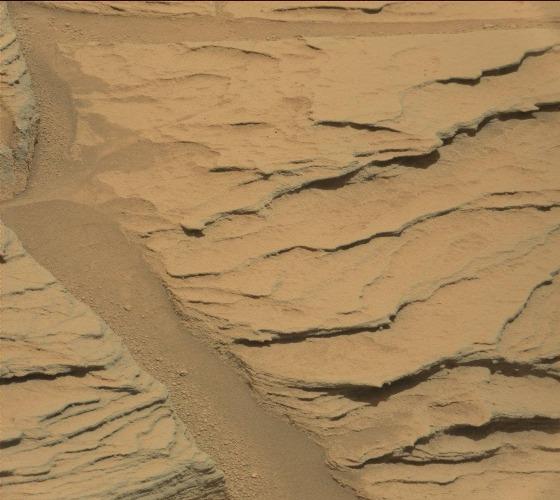
Terrain classes present: Bedrock, Gravel / Sand / Soil, Shadow